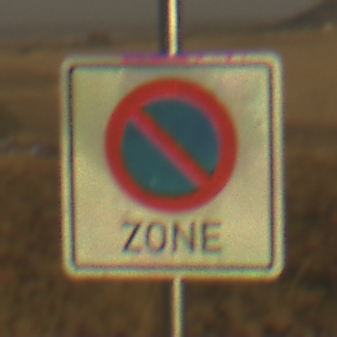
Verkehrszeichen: BeginnEingeschraenktesHalteverbotZone
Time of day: SunriseSunset
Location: Outdoor (Nature)
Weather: Clear
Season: NotSpecified
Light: Natural